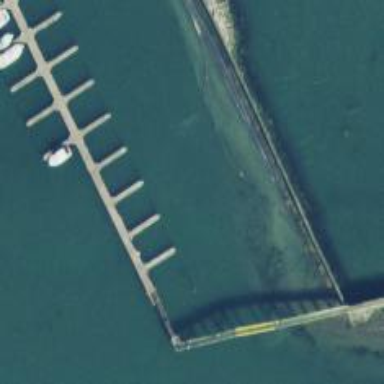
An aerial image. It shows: Pier with mooring facilities.